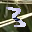
Label: 3